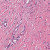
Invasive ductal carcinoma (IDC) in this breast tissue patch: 0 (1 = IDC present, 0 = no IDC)